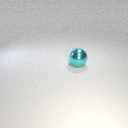
large cyan metal sphere